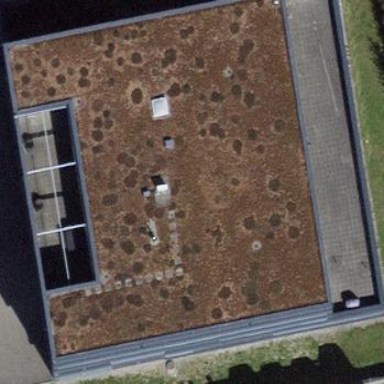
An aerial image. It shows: Industrial building.